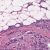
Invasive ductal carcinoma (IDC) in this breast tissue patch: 1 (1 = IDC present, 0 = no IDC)